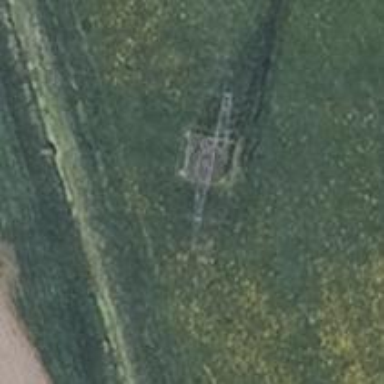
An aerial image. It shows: Power tower.